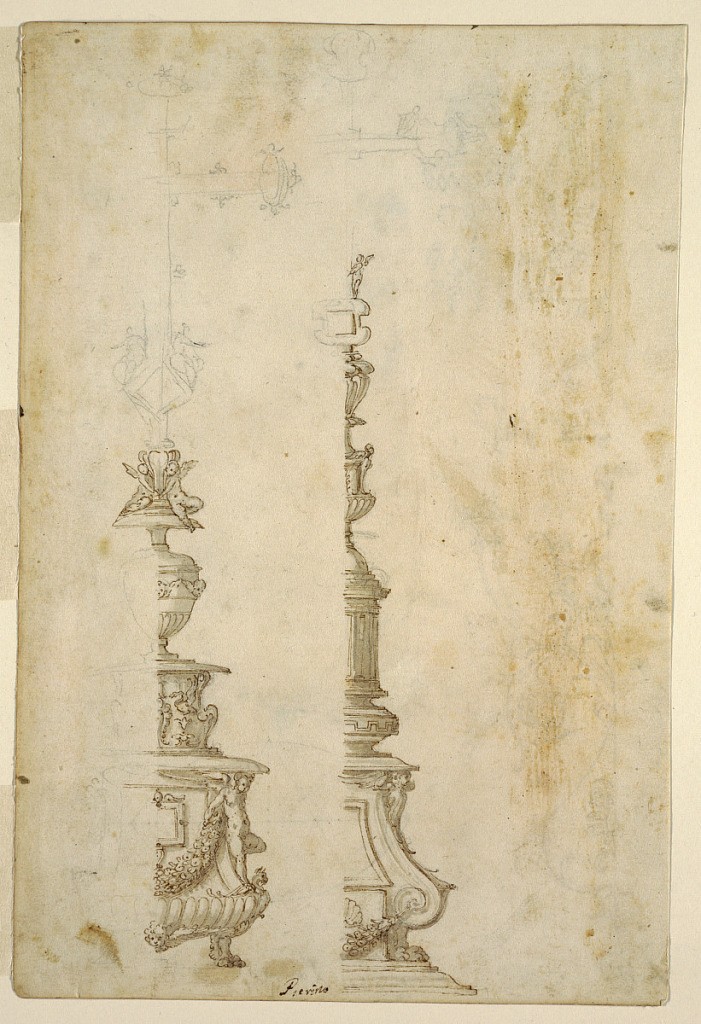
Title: Two Designs for Altar Cross Bases; verso, Designs for Five Projects
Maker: Luzio Romano, Italian, active 1528 – 1575
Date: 1530–40
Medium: Pen and brown ink, brush and brown wash, black chalk on heavy cream laid paper
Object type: Drawing
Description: Depicted on recto: two bases for altar crosses (only right half of each is shown).  On the LEFT, a base formed by a pedestal resting on lion feet; the lower part of pedestal is bossed (gadrooned); the front decorated with a tablet and festoon which is held by an angel standing at the corner: above another "pedestal" supporting a vase decorated with bosses (below) and a row of cherubim (above); at the top of the ink-drawn base, two seated angels support a socket.  Above this, lightly sketched in black chalk, a jeweled cross with two angles holding the shaft.  The base on the RIGHT: on a molded base stands a pedestal, the sides of which consist of a volute resting on lion feet and a cherub above; in the lower section of the pedestal, at the center, a festoon hangs (with a shell on top); above this, is a tablet frame.  Above this, a squat "bottle" or "knob" decorated with an Antique key pattern which supports a circular domed structure, which, in turn, supports a vase decorated with bosses (gadrooning) below and cherubim above; above this is another vase with gaines below and an unreadable lobed element above.  At the top, a socket/tablet and above that a standing angel holding the shaft of a jeweled cross (lightly sketched in black chalk).  On VERSO, near left edge: the right half of a grotesque.  At the bottom of this form is a hanging pear form with a palmette.  Above this a floral form upon which rests a scalloped base with a harpie supporting a calyx.  Above this is a decorated oblong base from which acanthus leaves sprout ending in a goat.  From the acanthus leaves springs a lily shape above which is a scalloped base supporting a round vase holding flowers and decorated with a basket motif above and a head below. Above the oblong base rests a sphinx from whose head springs leaf-like motifs.